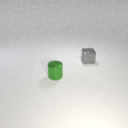
small gray metal cube behind small green metal cylinder